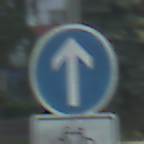
Verkehrszeichen: VorgeschriebeneFahrtrichtungGeradeaus
Zusatzzeichen unten: EinspurigeFahrzeugeFrei1
Umgebung: Outdoor, Suburban
Tageszeit: SunriseSunset
Wetter: PartlyCloudy
Licht: Natural
Jahreszeit: NotSpecified
Kontrast: MediumContrast